Question: Recently upgraded to the awesome FireFox 4.
However, I would like to disable the automatically embedded resize function that brwosers automatically assign to text input fields, as I already have my own resizing functions...
How to I disable automatic Form Resize of text input fields done by browsers like FireFox 4, Safari & Chrome??
Any suggestions how to disable this feature would be great!

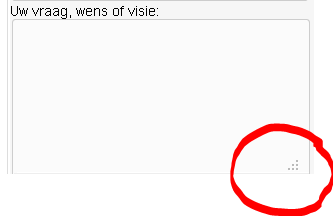
Answer: Set in its style (or your whole stylesheet) "resize:none"
Example:
'''
textarea { resize:none }
'''